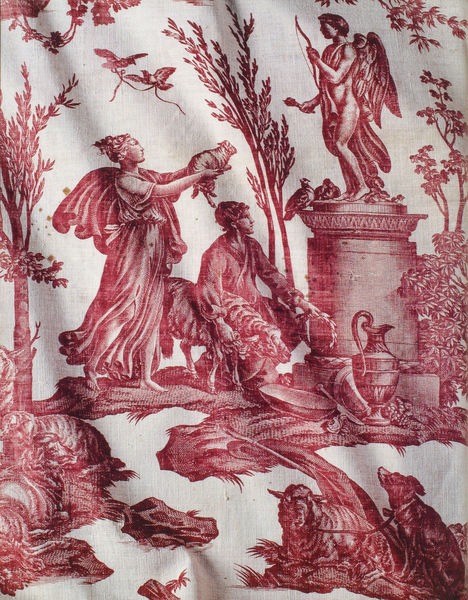
Titel: L´Offrande à L´Amour/ Opfer an die Liebe
Künstler: Jean Baptiste Huet
Institution: Musée de la Toile de Jouy, Inv.  986.13.8
Schlagwörter: baum, flügel, mann, weiß, bäume, menschen, frau, säule, hund, hunde, rot, tiere, tuch, messer, schale, sockel, tod, vögel, stoff, engel, kanne, krug, statue, papier, bogen, katze, gefäß, schaf, denkmal, tauben, druck, mythologie, jagd, antik, eros, tapisserie, opfer, hermes, gewebe, bock, pfeil, ziege, gewebt, standbild, darbringung, gewoben, ot, curiosity